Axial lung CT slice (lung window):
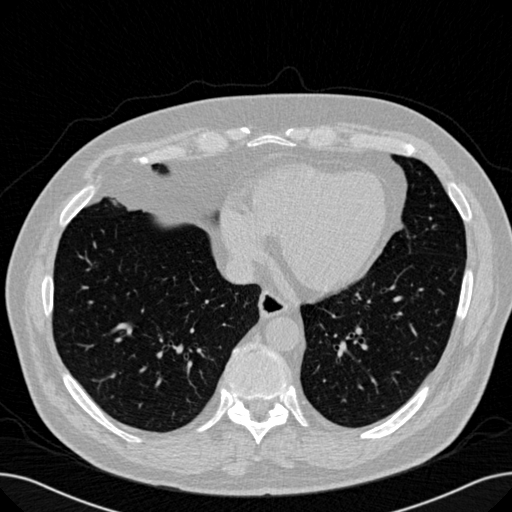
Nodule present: no